Question: Count the number of objects in the diagram.
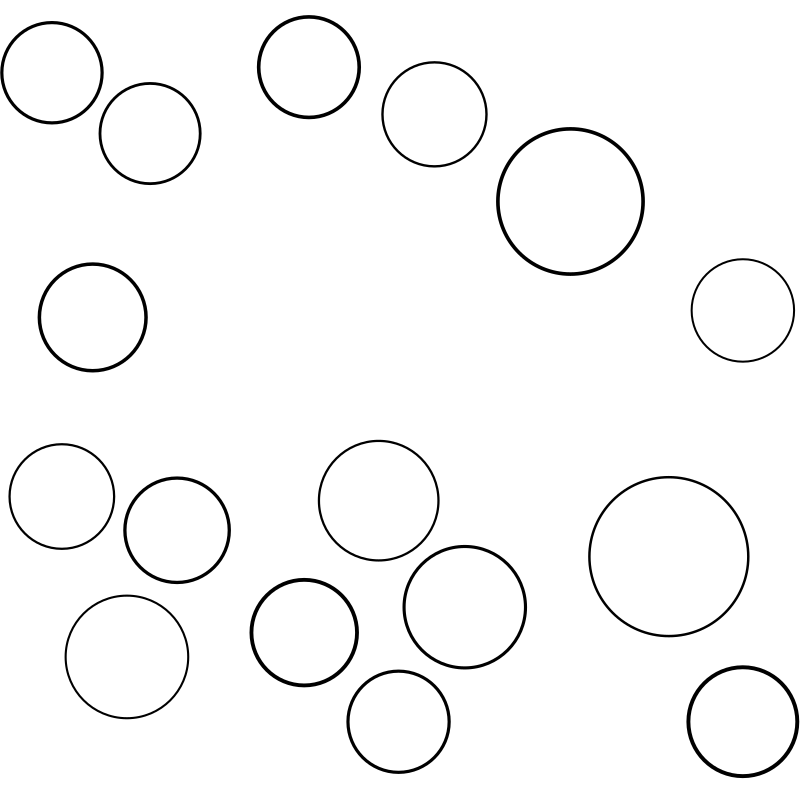
Answer: 16